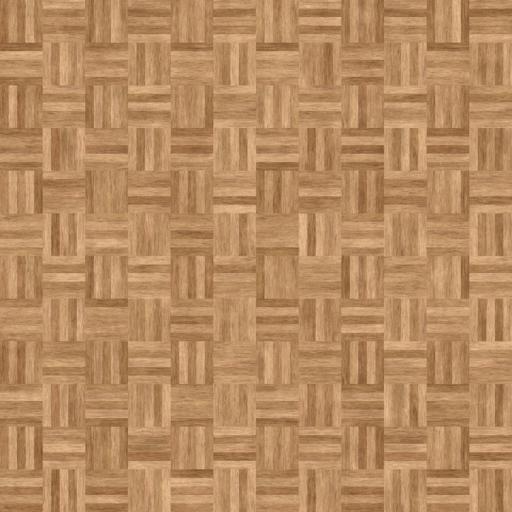
Tags: floor flooring light parquet wood wooden